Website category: sports
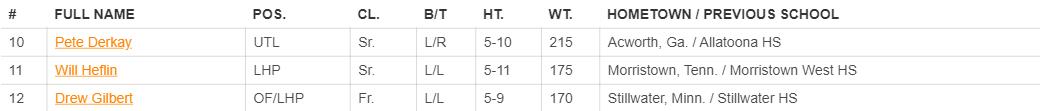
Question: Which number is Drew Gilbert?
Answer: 12

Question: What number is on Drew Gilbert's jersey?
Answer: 12

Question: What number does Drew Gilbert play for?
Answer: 12

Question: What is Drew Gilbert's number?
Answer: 12

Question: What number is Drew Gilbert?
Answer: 12

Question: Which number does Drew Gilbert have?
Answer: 12

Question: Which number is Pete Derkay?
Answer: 10

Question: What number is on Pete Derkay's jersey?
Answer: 10

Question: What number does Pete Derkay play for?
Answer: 10

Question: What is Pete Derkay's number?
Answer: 10

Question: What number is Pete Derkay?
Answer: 10

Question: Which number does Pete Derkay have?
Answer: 10

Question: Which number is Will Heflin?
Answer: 11

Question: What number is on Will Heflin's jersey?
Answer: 11

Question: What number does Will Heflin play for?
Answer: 11

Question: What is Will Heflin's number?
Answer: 11

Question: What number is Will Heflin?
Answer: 11

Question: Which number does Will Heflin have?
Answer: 11

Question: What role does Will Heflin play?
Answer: LHP

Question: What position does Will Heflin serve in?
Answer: LHP

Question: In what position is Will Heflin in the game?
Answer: LHP

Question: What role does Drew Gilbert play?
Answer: OF/LHP

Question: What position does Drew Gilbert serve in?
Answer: OF/LHP

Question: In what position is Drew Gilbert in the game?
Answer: OF/LHP

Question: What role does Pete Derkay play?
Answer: UTL

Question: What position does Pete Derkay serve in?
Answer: UTL

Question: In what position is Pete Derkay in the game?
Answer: UTL

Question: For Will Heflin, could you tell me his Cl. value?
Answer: Sr.

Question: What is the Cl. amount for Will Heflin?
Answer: Sr.

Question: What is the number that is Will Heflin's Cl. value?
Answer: Sr.

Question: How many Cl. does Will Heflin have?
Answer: Sr.

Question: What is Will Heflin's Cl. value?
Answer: Sr.

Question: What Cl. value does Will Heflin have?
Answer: Sr.

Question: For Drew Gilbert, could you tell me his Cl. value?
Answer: Fr.

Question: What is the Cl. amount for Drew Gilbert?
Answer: Fr.

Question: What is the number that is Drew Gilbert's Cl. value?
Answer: Fr.

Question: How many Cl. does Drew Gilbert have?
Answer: Fr.

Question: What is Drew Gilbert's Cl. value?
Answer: Fr.

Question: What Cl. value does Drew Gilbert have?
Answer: Fr.

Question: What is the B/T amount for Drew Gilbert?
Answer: L/L

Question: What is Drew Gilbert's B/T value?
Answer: L/L

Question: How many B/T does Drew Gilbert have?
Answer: L/L

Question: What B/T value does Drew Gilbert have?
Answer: L/L

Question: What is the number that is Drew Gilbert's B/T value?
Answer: L/L

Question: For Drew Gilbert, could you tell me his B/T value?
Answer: L/L

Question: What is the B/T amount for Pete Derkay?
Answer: L/R

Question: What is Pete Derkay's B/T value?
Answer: L/R

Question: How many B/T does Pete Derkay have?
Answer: L/R

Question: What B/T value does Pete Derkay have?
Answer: L/R

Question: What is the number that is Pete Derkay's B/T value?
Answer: L/R

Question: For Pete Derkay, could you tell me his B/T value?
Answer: L/R

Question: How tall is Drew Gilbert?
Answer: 5-9

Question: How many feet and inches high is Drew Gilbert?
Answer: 5-9

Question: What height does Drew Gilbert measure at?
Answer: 5-9

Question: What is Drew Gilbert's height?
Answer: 5-9

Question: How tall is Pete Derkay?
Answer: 5-10

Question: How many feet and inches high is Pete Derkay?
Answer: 5-10

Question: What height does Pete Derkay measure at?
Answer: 5-10

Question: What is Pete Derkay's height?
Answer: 5-10

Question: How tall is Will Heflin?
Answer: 5-11

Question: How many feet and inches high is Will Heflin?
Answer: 5-11

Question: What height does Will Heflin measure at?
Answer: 5-11

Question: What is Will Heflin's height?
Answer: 5-11

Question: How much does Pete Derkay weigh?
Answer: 215